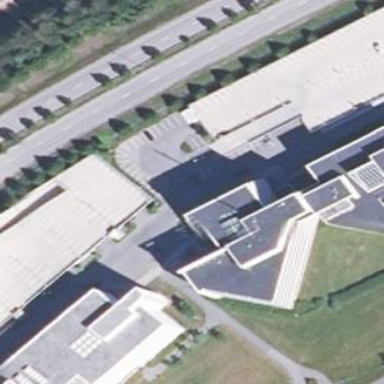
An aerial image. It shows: Part of building is shown in the image.